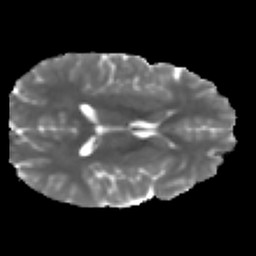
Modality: MD
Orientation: axial
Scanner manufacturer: ge
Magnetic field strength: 3 T
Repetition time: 7.98 s
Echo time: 0.0701 s